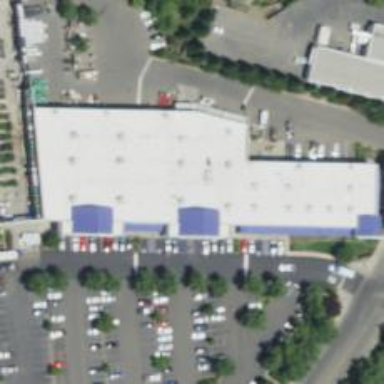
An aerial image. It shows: Supermarket.